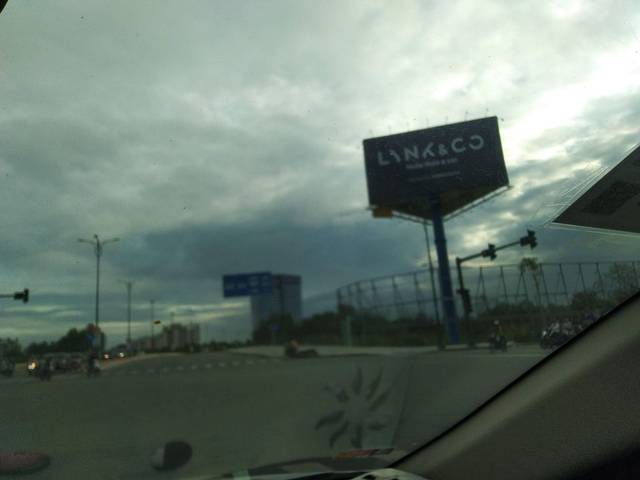
Region: Vietnam
Coordinates: 10.779, 106.722